Current action and preconditions to check: trajectory_clear

Your task: For each precondition in the list above, predict whether it will hold at this action.

Consider the current scene as observed from the mobile robot's camera, and analyze the predicted future states of all dynamic agents (e.g., people, animals, vehicles, or any moving entities) within the NEXT SECOND.

IMPORTANT: Only answer "very likely" if you are absolutely certain—based on strong, clear evidence—that a dynamic agent will violate the precondition in the predicted future state. Do NOT answer "very likely" for unlikely, ambiguous, or low-probability risks.

Ask yourself for each precondition: Is there a high probability, with clear and convincing evidence, that the predicted future states of any dynamic agent will interfere with the predicted future state of the currently executing action within the NEXT SECOND, causing that precondition to fail?

Assess the risk level based on these predictions. Use "likely" or "very likely" if motions create a clear risk of interference.

Use "neutral" or "improbable" if agents are nearby but their predicted paths are clearly diverging or non-conflicting.

Failure Risk Categories: "very improbable", "improbable", "neutral", "likely", "very likely"

Answer Format: Output ONLY the probability_of_failure value from these categories: "very improbable", "improbable", "neutral", "likely", "very likely"

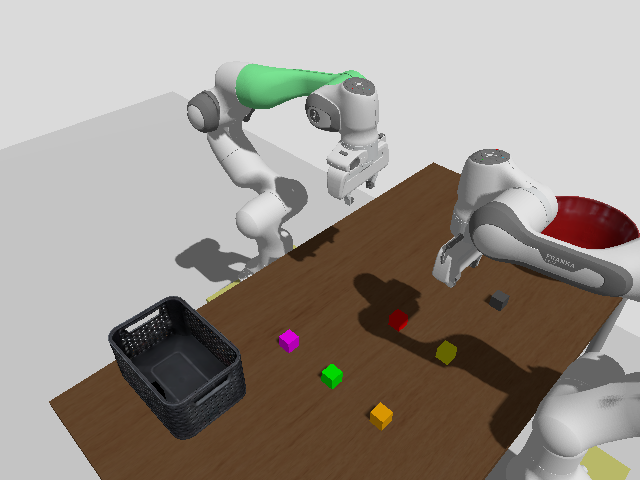

Answer: very improbable